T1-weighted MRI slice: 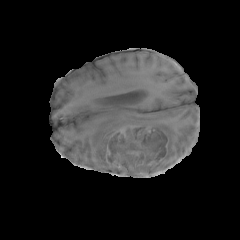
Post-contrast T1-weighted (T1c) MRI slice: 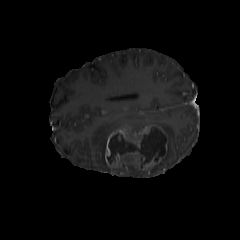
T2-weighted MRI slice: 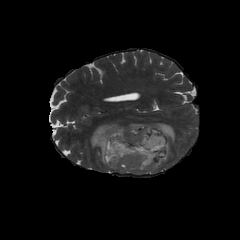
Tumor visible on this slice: yes